Question: I'm trying to find the weekly periods for a given month and year. Dates should start on a Monday and end on a Sunday. If the 1st of the month is a Sunday (Ex May 2011), it should be the first element.
May 2011
- - - - - -
September 2012
- - - - -
I am using this function to calculate the week numbers for two dates - I.e. the 1st day of the month and last day of the month.
'''
public function getWeekNumbers($startDate, $endDate)
{
$p = new DatePeriod(
new DateTime($startDate),
new DateInterval('P1W'),
new DateTime($endDate)
);
$weekNumberList = array();
foreach ($p as $w)
{
$weekNumber = $w->format('W');
$weekNumberList[] = ltrim($weekNumber, '0');
}
return $weekNumberList;
}
'''
Strangely, for the month of January, it returns week numbers of [52, 1, 2, 3, 4] when I'm expecting [1, 2, 3, 4, 5].
Once I have the week numbers, I'm using them like so:
'''
//The following loop will populate the dataset with the entire month's durations - regardless if hours were worked or not.
$firstDayOfMonth = date('Y-m-d', strtotime("first day of {$this->year}-{$monthName}"));
$lastDayOfMonth = date('Y-m-d', strtotime("last day of {$this->year}-{$monthName}"));
foreach ($this->getWeekNumbers($firstDayOfMonth, $lastDayOfMonth) as $key => $weekId)
{
// find first monday of the year
$firstMon = strtotime("mon jan {$this->year}");
// calculate how many weeks to add
$weeksOffset = $weekId - date('W', $firstMon);
$beginDays = $weeksOffset * 7;
$endDays = ($weeksOffset * 7) + 6;
$searchedMon = strtotime(date('Y-m-d', $firstMon) . " +{$beginDays} days");
$searchedSun = strtotime(date('Y-m-d', $firstMon) . " +{$endDays} days");
echo date("M d", $searchedMon) . " - " . date("M d", $searchedSun);
}
'''
Since, the getWeekNumbers function isn't returning the week numbers I'm expecting, it's not surprising that the output of the above function is
- - - - -
Note that the 1st line (Dec 24 - Dec 30) is the end of the current year (2012) and not the end of last year (2011).
Ideally, I want it to look like
Any ideas? Thanks!!
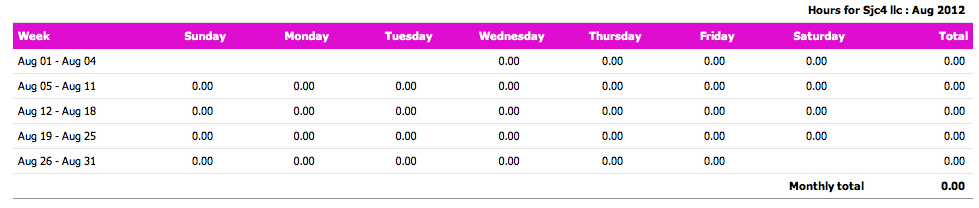
Answer: If you need all weeks for selected month, and all dates for selected week, then this is all you need:
'''
function getWeekDays($month, $year)
{
$p = new DatePeriod(
DateTime::createFromFormat('!Y-n-d', "$year-$month-01"),
new DateInterval('P1D'),
DateTime::createFromFormat('!Y-n-d', "$year-$month-01")->add(new DateInterval('P1M'))
);
$datesByWeek = array();
foreach ($p as $d) {
$dateByWeek[ $d->format('W') ][] = $d;
}
return $dateByWeek;
}
'''
getWeekDays() function returns multi dimension array. first key is week number. 2 level is array, that has dates saved as DateTime object.
Fetch example:
'''
print_r( getWeekDays(5, 2011) ); # May 2011
print_r( getWeekDays(9, 2012) ); # Sep 2012
'''
I had a little time extra, so I written an example ;-)
'''
$datesByWeek = getWeekDays(8, 2012);
$o = '<table border="1">';
$o.= '<tr><th>Week</th><th>Monday</th><th>Tuesday</th><th>Wednesday</th><th>Thursday</th><th>Friday</th><th>Saturday</th><th>Sunday</th></tr>';
foreach ($datesByWeek as $week => $dates) {
$firstD = $dates[0];
$lastD = $dates[count($dates)-1];
$o.= "<tr>";
$o.= "<td>" . $firstD->format('M d') . ' - ' . $lastD->format('M d') . "</td>";
$N = $firstD->format('N');
for ($i = 1; $i < $N; $i++) {
$o.= "<td>-</td>";
}
foreach ($dates as $d) {
$o.= "<td>" . $d->format('d.') . " / 0.00</td>";
# for selected date do you magic
}
$N = $lastD->format('N');
for ($i = $N; $i < 7; $i++) {
$o.= "<td>-</td>";
}
$o.= "</tr>";
}
$o.= '</table>';
echo $o;
'''
Output looks like: